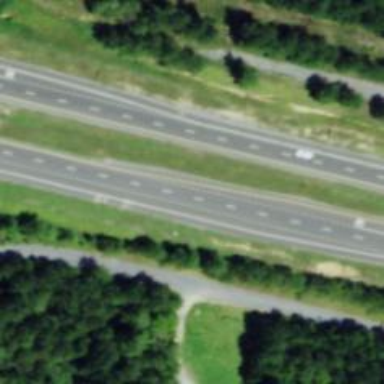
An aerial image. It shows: Secondary dual-carriageway road with asphalt surface.